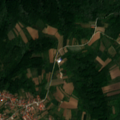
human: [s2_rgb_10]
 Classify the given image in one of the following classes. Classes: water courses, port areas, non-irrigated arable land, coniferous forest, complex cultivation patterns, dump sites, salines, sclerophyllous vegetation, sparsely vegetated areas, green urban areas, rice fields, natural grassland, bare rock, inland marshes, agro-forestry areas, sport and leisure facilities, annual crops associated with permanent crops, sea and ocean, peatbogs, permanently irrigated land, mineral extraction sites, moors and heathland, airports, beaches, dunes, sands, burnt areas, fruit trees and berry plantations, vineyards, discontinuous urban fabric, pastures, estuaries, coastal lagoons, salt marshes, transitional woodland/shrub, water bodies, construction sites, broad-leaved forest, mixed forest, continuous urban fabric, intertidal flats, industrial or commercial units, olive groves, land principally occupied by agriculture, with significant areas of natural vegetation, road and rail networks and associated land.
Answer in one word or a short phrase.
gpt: discontinuous urban fabric, complex cultivation patterns, land principally occupied by agriculture, with significant areas of natural vegetation, broad-leaved forest